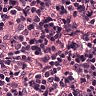
Metastatic tissue present: no